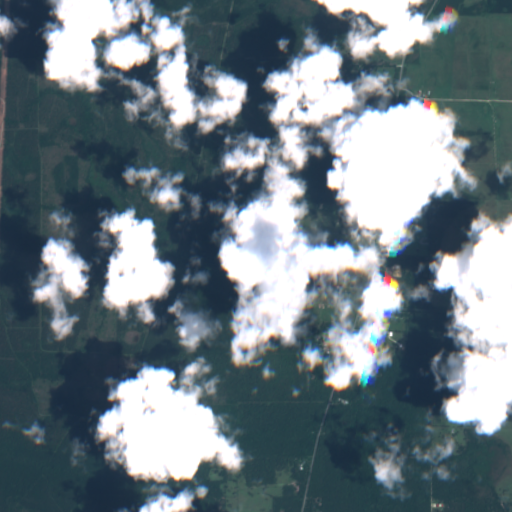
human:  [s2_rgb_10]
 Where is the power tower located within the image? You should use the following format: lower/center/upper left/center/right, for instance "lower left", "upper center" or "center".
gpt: The power tower is located in the upper left of the image.
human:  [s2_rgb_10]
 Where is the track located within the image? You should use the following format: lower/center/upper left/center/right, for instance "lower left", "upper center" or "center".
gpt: There is no track in the image.